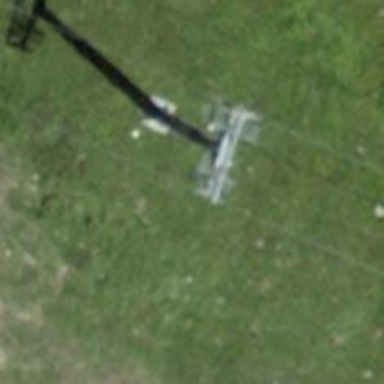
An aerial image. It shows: Pylon for aerialway.